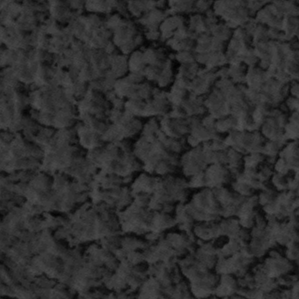
Label: frost